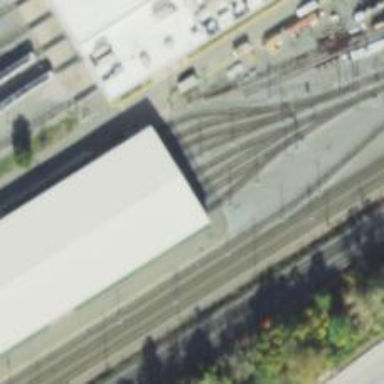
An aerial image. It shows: Light rail service yard with electrified contact lines. Building passage tunnel is also visible in the scene.